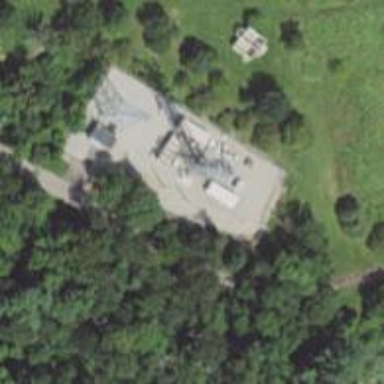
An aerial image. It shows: Communication mast tower.